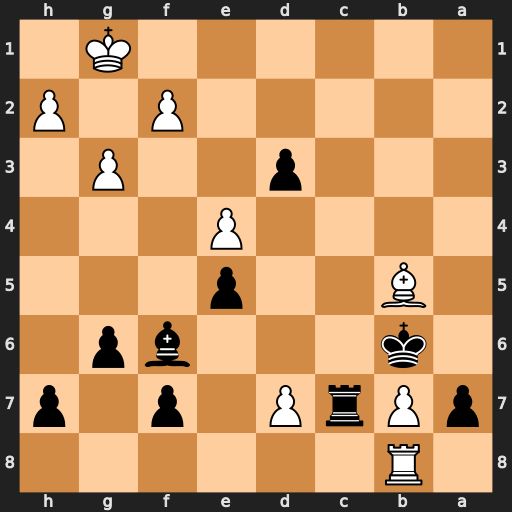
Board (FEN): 1R6/pPrP1p1p/1k3bp1/1B2p3/4P3/3p2P1/5P1P/6K1
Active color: b
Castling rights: -
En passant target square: -
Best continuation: Kxb5 d8=Q Bxd8 Rxd8 Rxb7